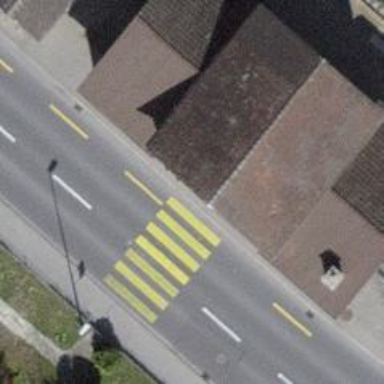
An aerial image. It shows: Kerb barrier.